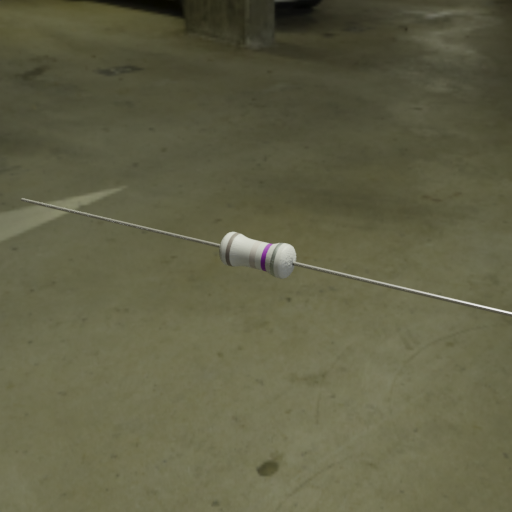
Resistor colour bands (in order): gray, silver, violet, silver